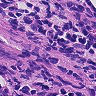
Metastatic tissue present: yes